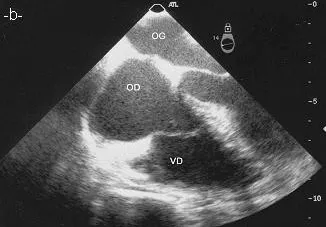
After treatment complete resolution of the thrombus.
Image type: radiology (ultrasound)